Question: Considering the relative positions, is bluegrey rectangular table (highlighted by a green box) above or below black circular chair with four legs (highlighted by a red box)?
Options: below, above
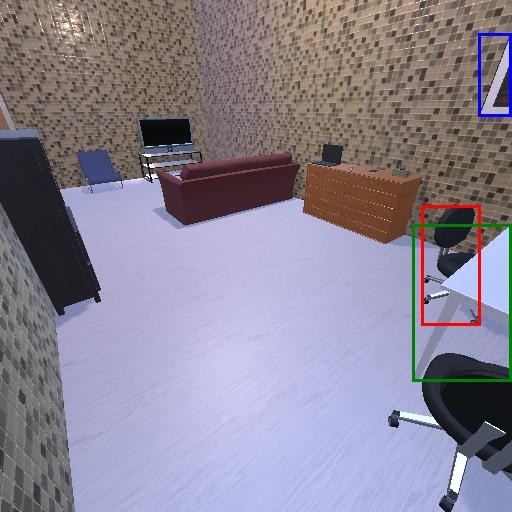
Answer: below